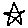
Label: star